Field crop: maize
Growth stage: 2
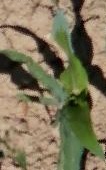
Species: maize